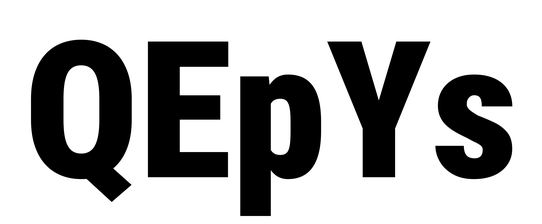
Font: Roboto_Condensed_Black